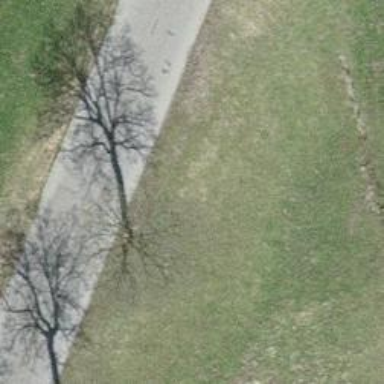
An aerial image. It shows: Urban tree adding natural touch to the cityscape.